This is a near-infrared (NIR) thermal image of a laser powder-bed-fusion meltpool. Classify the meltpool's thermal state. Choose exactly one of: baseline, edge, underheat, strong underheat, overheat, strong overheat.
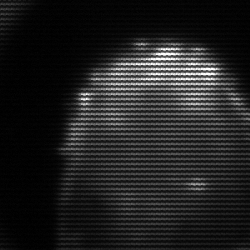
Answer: edge